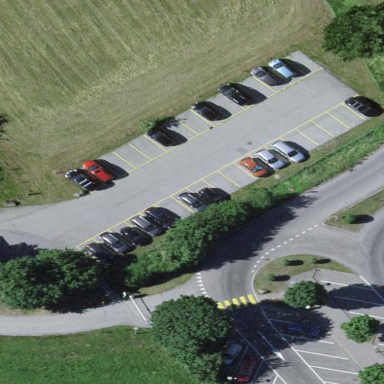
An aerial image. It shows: Parking area with surface.